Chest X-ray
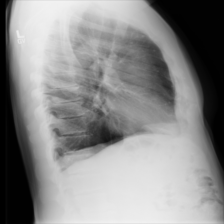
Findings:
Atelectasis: negative
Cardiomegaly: negative
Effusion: negative
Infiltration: negative
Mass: negative
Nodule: positive
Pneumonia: negative
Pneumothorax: negative
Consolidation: negative
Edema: negative
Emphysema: negative
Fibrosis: negative
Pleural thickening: negative
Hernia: negative